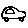
Label: car